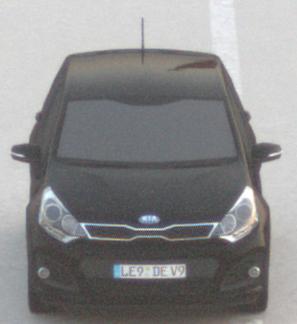
Make: KIA
Model: Rio 1.2
Detailed model: Rio (UB)
Model produced from: 2011/09
Model produced until: 2015/01
Doors: 3
Color: black
Road condition: dry road
Daytime: dawn
Contrast: low contrast